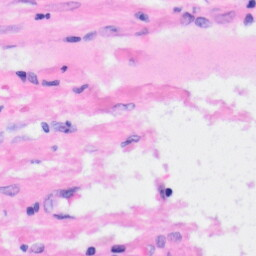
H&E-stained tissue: Liver